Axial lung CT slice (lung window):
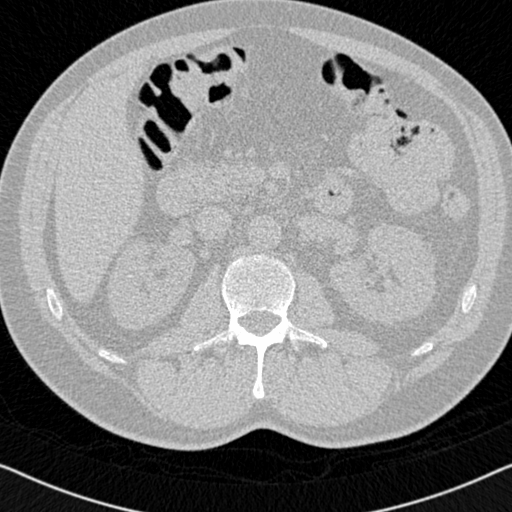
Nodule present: no